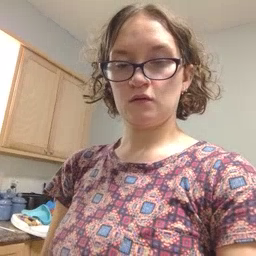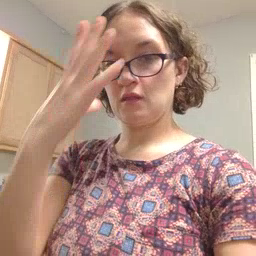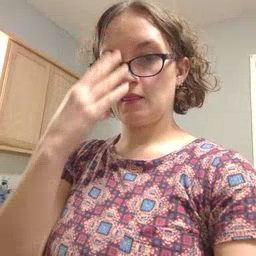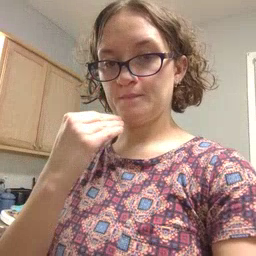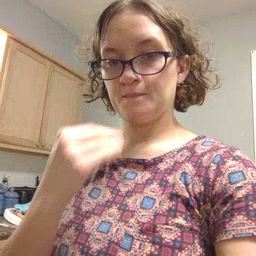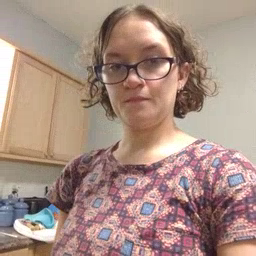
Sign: sleep